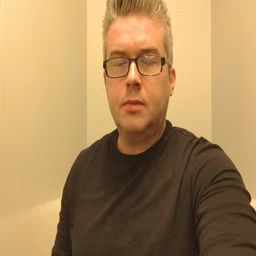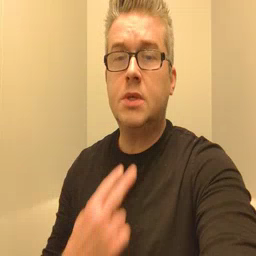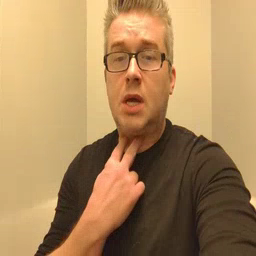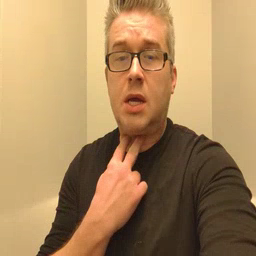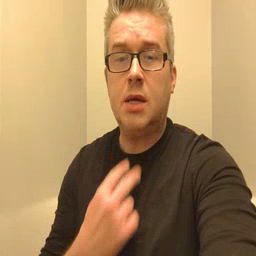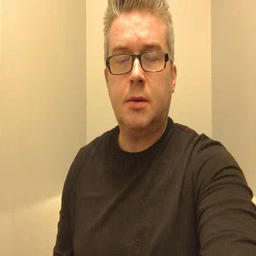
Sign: stuck